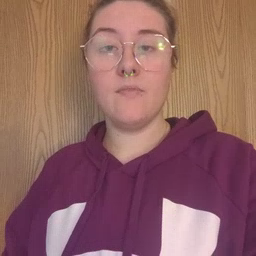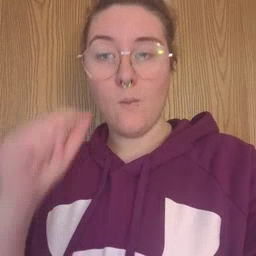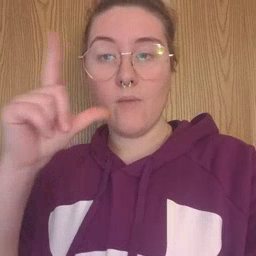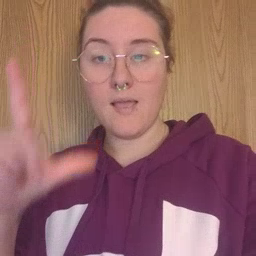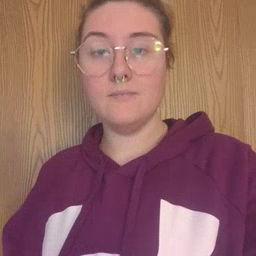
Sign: awake